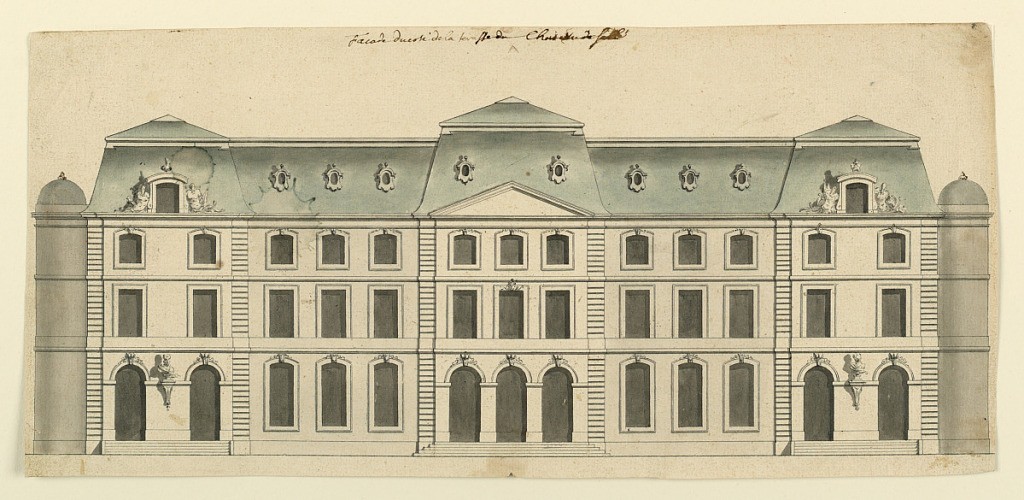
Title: Rear Elevation of the Chateau de Sablé
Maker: Claude Desgots, 1655 - 1732
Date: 1725
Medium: Pen and ink, brush with blue and gray wash on paper
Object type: drawing
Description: Horizontal rectangle, Corresponding to the print, in opposite direction. No framing lines. Traced; reverse: reddened.